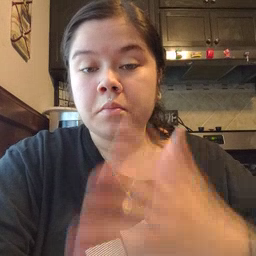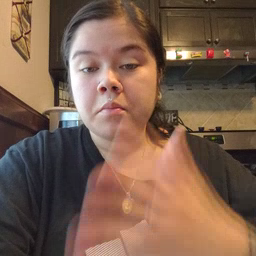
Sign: old